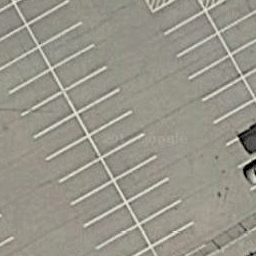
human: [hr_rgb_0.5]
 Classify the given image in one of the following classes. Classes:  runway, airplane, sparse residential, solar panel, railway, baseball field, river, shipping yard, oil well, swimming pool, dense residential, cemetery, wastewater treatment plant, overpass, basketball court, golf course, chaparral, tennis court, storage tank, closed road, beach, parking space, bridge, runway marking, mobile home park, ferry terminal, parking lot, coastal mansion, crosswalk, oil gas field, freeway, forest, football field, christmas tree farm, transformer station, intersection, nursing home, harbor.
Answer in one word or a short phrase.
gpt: parking space